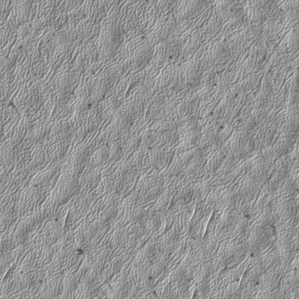
Label: frost